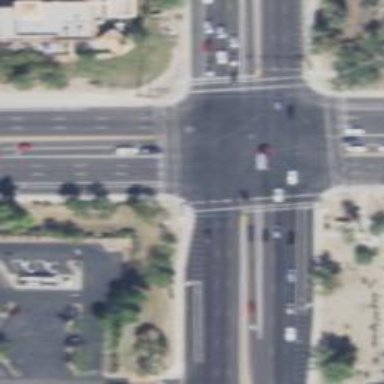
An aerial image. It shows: Solid stop line on the road marking.